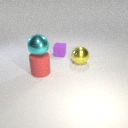
large yellow metal sphere to the right of small purple rubber cube